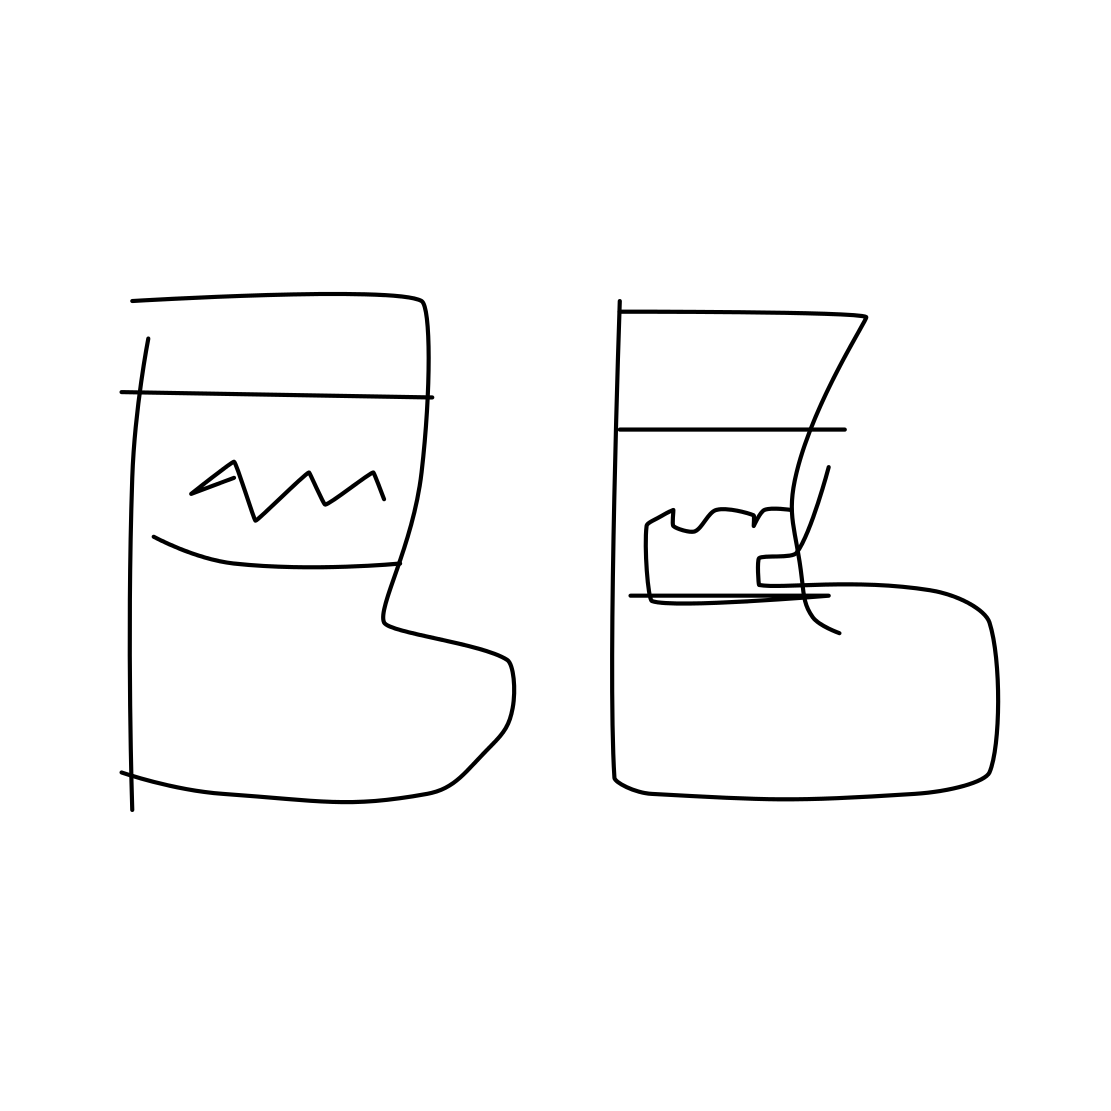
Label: socks